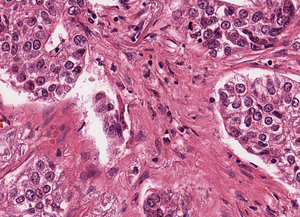
Tumor epithelial tissue: yes
Tumor-associated stroma tissue: yes
Normal tissue: no